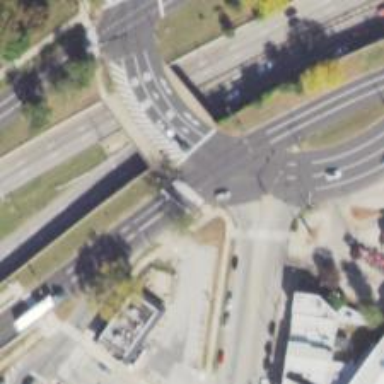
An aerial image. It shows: Marked crossing on footway.